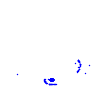
Particle: electron